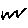
Label: zigzag